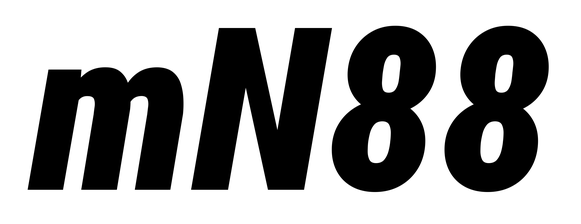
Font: Roboto-Italic_Condensed_Black_Italic